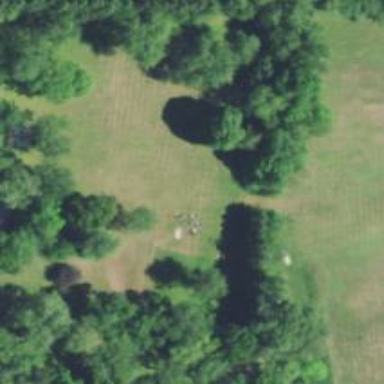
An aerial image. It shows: Disc golf tee.